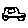
Label: car